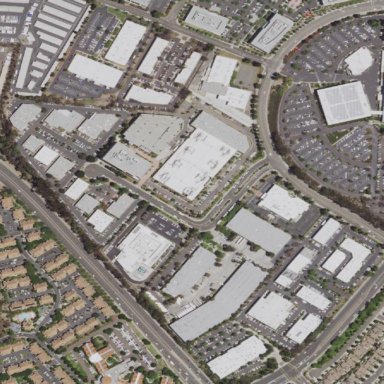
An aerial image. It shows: Commercial area.